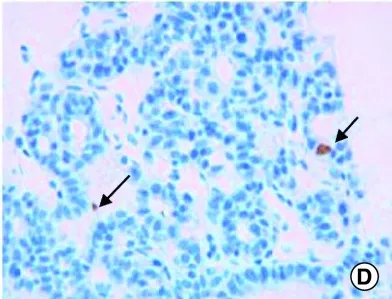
Histological features of the hepatic VIPoma. (D) The proliferation marker Ki-67 highlights 2% of the neoplastic cells (arrow), consistent with a low proliferation index (x400).
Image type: pathology (immunostaining)